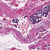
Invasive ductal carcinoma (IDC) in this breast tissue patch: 0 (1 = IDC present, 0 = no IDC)